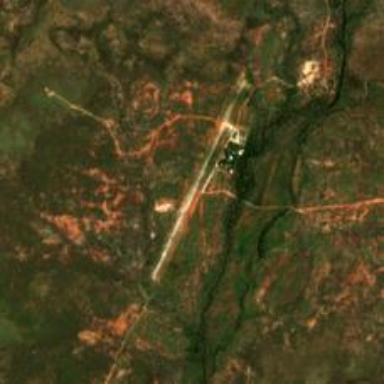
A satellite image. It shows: Runway at airport.